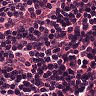
Metastatic tissue present: no